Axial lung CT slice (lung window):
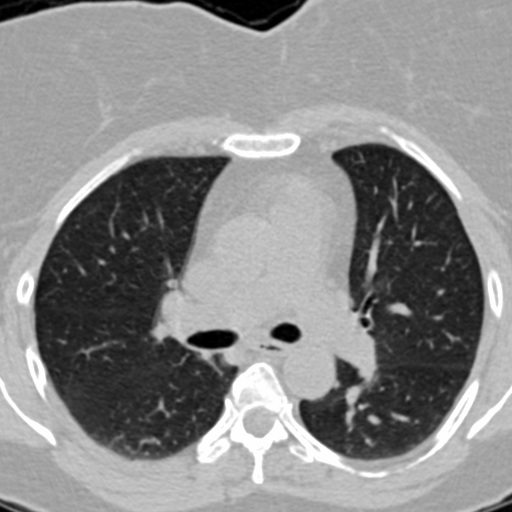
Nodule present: no